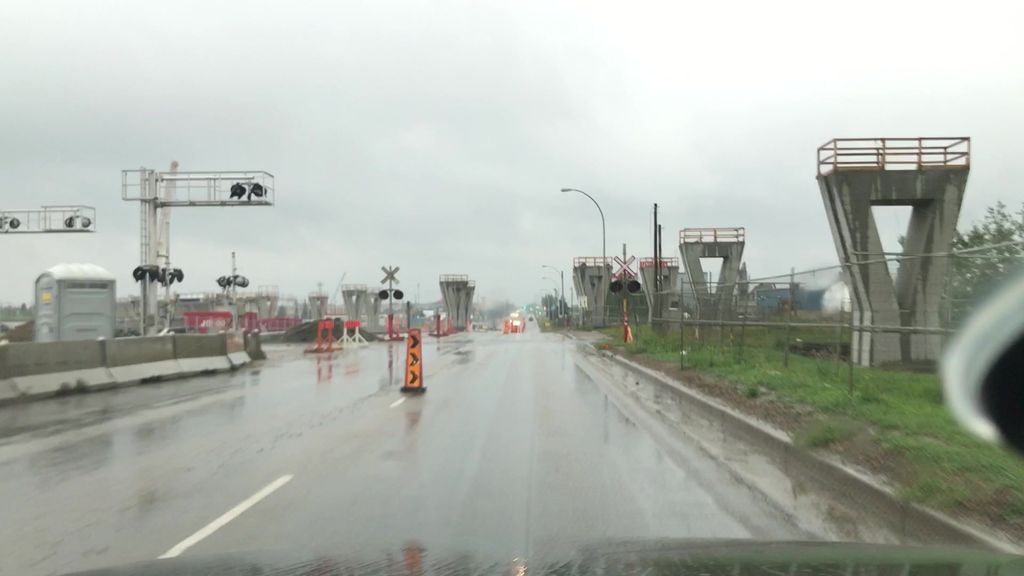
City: edmonton